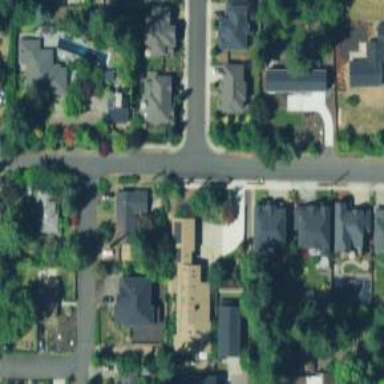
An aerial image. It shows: Residential road with sidewalk on the left.